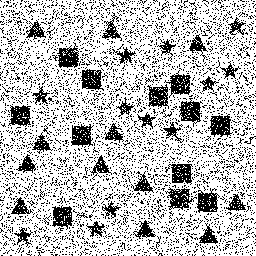
Squares: 12
Triangles: 12
Stars: 12
Total shapes: 36